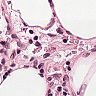
Metastatic tissue present: no